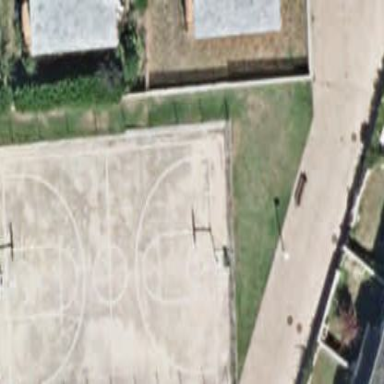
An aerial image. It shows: Basketball court located in leisure land pitch.